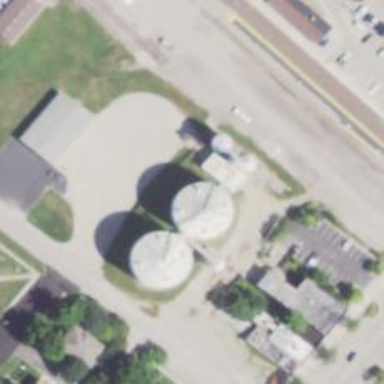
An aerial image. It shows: Silo.